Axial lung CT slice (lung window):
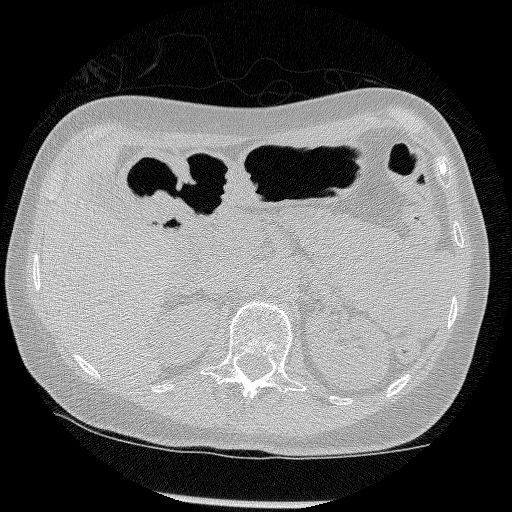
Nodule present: no